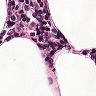
Metastatic tissue present: no